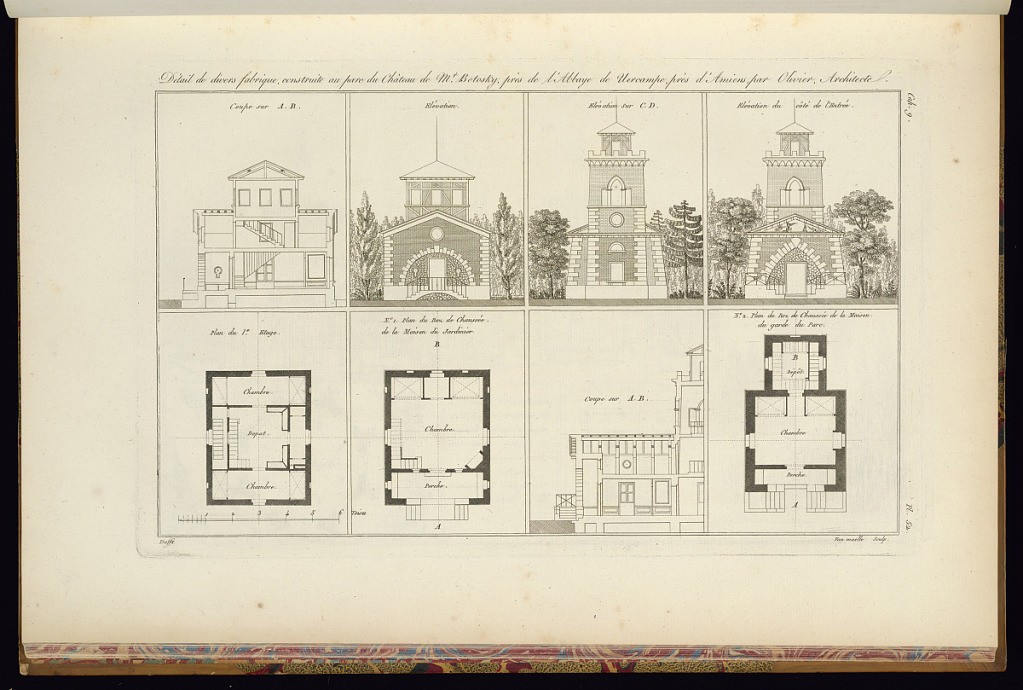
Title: Détail de divers fabrique construite au parc du Château de Mr Botosky, près de l’Abbaye de Vercampe près d’Amiens par Olivier Architecte
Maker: Jean-Charles Krafft, French, 1764 - 1833
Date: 1812
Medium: Etching and engraving on paper
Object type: Print
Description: An architectural print illustrating various garden buildings with three exterior elevations, two interior sectional views, and two floorplans. The plate is titled, numbered, and signed.